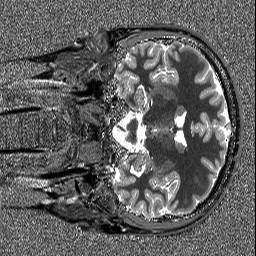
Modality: T1map
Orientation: coronal
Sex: male